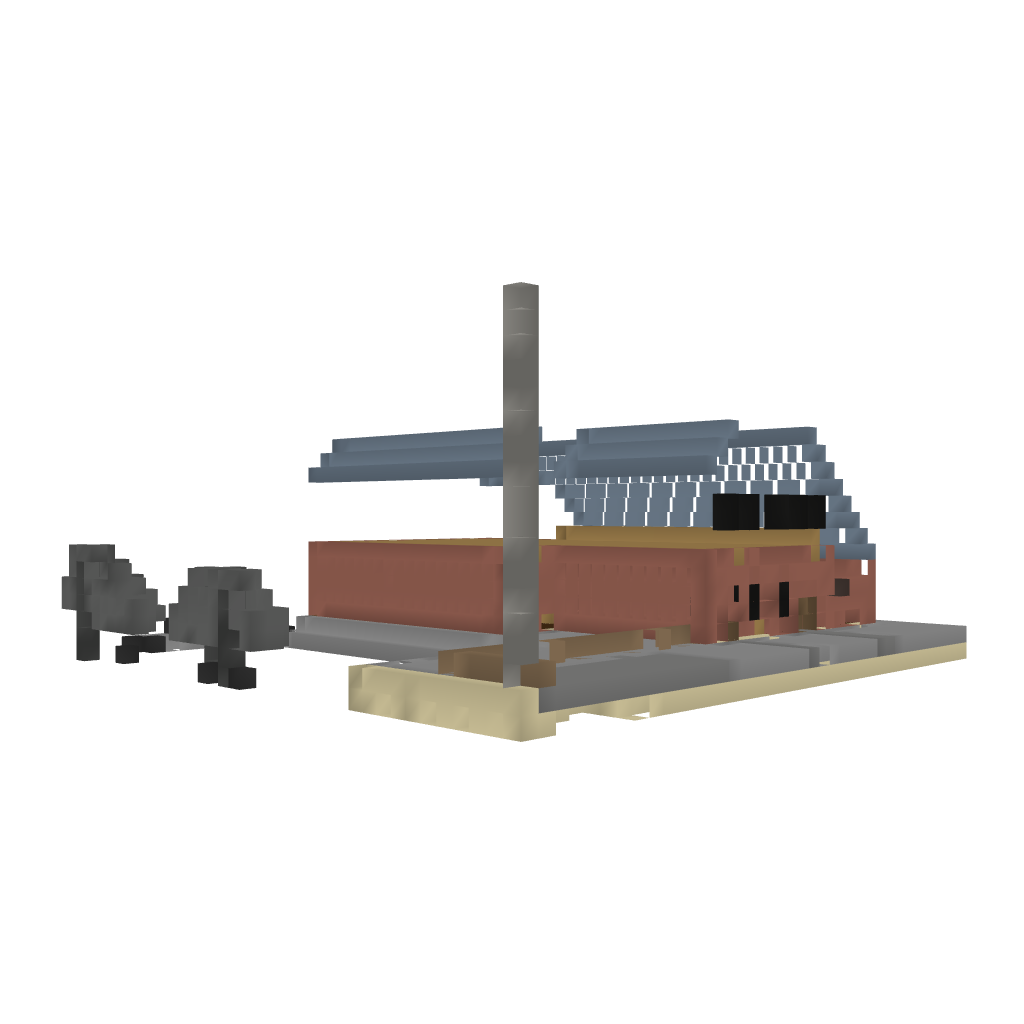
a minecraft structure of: liberty tavern